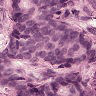
Metastatic tissue present: yes